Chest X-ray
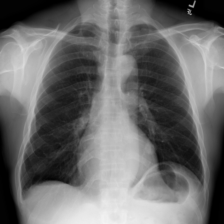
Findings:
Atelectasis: negative
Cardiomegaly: negative
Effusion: negative
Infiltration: negative
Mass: negative
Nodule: positive
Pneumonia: negative
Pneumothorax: negative
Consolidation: negative
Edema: negative
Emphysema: negative
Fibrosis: negative
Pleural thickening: negative
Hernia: negative